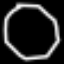
Label: octagon